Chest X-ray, PA view. Patient: 57 years old, sex F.
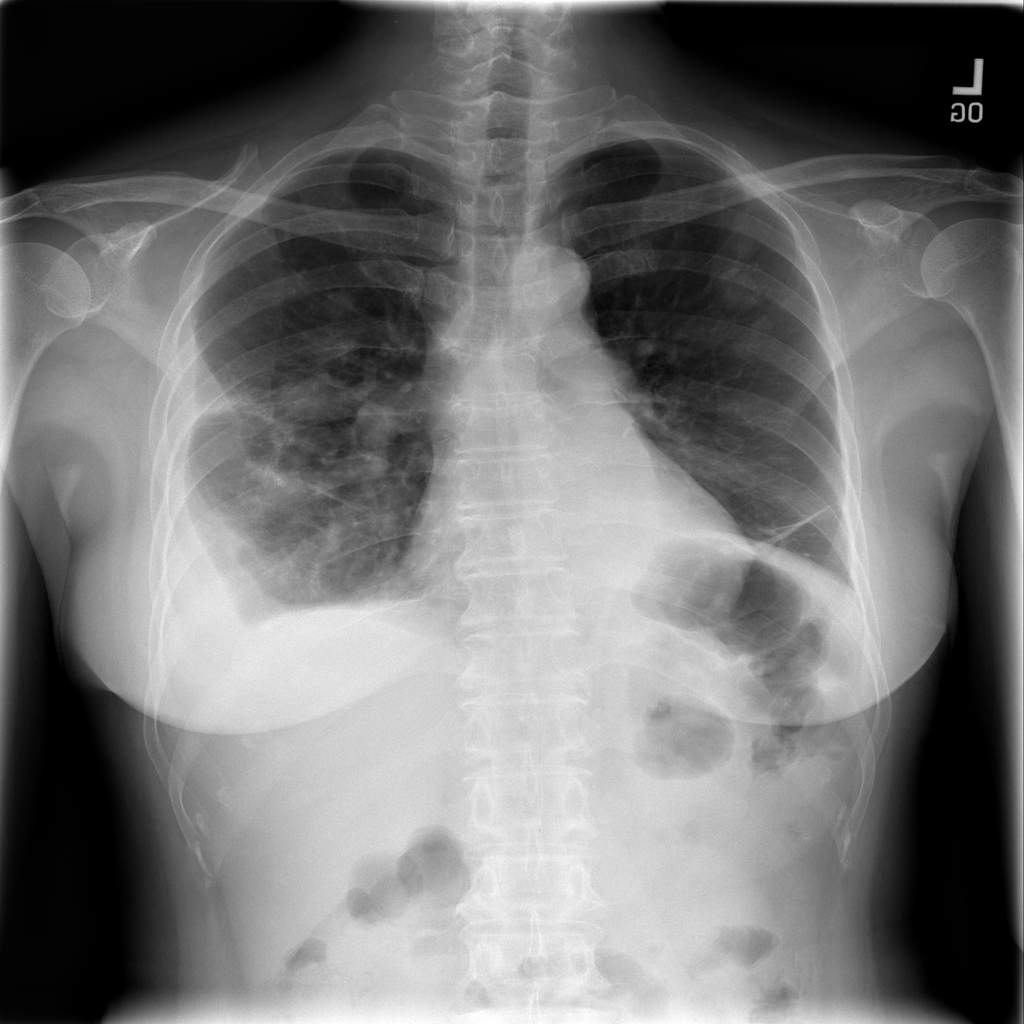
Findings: Atelectasis